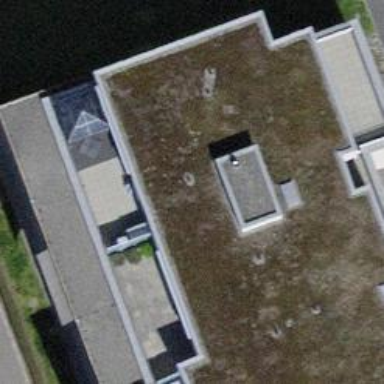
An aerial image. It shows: Residential building.